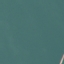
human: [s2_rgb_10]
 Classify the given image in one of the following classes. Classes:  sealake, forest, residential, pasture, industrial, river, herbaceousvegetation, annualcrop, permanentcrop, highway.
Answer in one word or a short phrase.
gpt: SeaLake